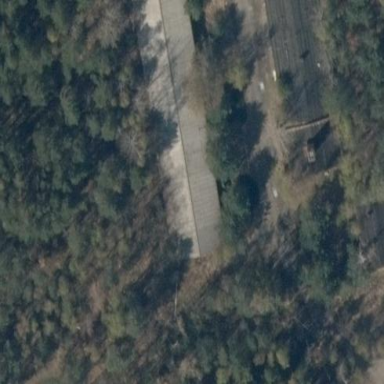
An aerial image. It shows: Abandoned building.